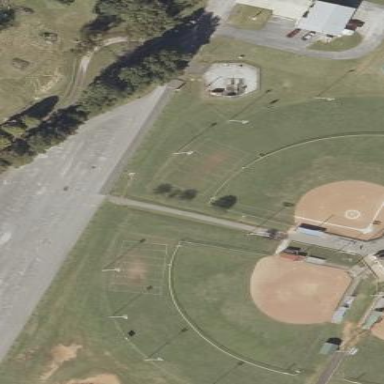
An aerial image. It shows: Baseball pitch for leisure land.